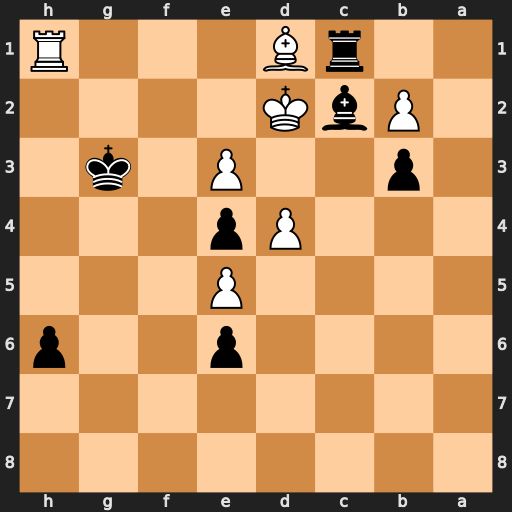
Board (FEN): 8/8/4p2p/4P3/3Pp3/1p2P1k1/1PbK4/2rB3R
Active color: b
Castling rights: -
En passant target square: -
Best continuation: Rxd1+ Rxd1 Bxd1 Kxd1 Kf2 Kd2 h5